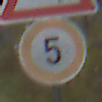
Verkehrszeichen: Geschwindigkeit5
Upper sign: SeitenwindVonRechts
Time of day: Midday
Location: Outdoor (Special)
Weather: PartlyCloudy
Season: NotSpecified
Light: Natural